Question: I'm trying to use Roslyn to take an Object Creation Expressions in a C# source file and add name all parameters (so from 'new SomeObject("hello")' to 'new SomeObject(text: "hello")'.
I've got the ObjectCreationExpressionSyntax from the SyntaxTree as well as a SemanticModel for the solution. I'm trying to use 'GetSymbol/TypeInfo' for the 'ObjectCreationExpressionSyntax''s type, but I can't seem to use that to get the the parameter names.
Basically what I'm trying to get is this:

Specifically the parameters of 'Something.Something'.
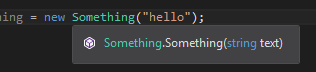
Answer: Ask the 'SemanticModel' for the 'SymbolInfo' for the node you're visiting / rewriting. The symbol it returns always be an 'IMethodSymbol' with a property 'Parameters' containing all parameters of the constructor.
Out of curiosity I've written a 'SyntaxRewriter' that does exactly what you want. It of course hasn't been thoroughly tested, there will be cases I've missed (or just omitted, like already named parameters).
'''
public class NameAllParametersRewriter : CSharpSyntaxRewriter
{
private readonly SemanticModel _semanticModel;
public NameAllParametersRewriter(Document document)
{
_semanticModel = document.GetSemanticModelAsync().Result;
}
public override SyntaxNode VisitObjectCreationExpression(
ObjectCreationExpressionSyntax node)
{
var baseResult = (ObjectCreationExpressionSyntax)
base.VisitObjectCreationExpression(node);
var ctorSymbol = _semanticModel.GetSymbolInfo(node).Symbol as IMethodSymbol;
if (ctorSymbol == null)
return baseResult;
var newArgumentListArguments = new SeparatedSyntaxList<ArgumentSyntax>();
for (int i = 0; i < baseResult.ArgumentList.Arguments.Count; i++)
{
var oldArgumentSyntax = baseResult.ArgumentList.Arguments[i];
var parameterName = ctorSymbol.Parameters[i].Name;
var identifierSyntax = SyntaxFactory.IdentifierName(parameterName);
var nameColonSyntax = SyntaxFactory
.NameColon(identifierSyntax)
.WithTrailingTrivia(SyntaxFactory.Whitespace(" "));
var newArgumentSyntax = SyntaxFactory.Argument(
nameColonSyntax,
oldArgumentSyntax.RefOrOutKeyword,
oldArgumentSyntax.Expression);
newArgumentListArguments = newArgumentListArguments.Add(newArgumentSyntax);
}
return baseResult
.WithArgumentList(baseResult.ArgumentList
.WithArguments(newArgumentListArguments));
}
}
'''